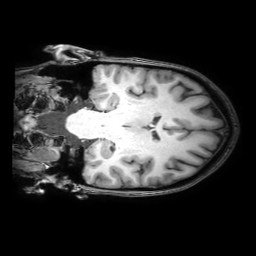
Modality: T1w
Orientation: coronal
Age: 24
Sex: female
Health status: healthy
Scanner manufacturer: philips
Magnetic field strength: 3 T
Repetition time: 0.0079 s
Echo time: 0.0035 s